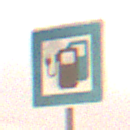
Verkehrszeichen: LadestationFuerElektrofahrzeuge
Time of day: SunriseSunset
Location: Outdoor (Nature)
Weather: PartlyCloudy
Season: NotSpecified
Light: Natural